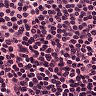
Metastatic tissue present: no